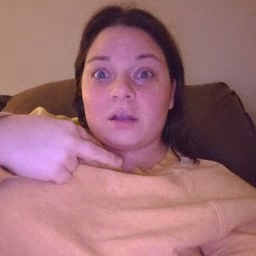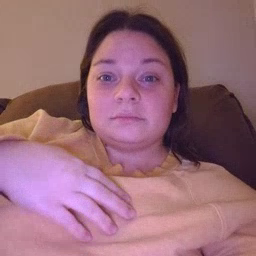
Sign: stuck